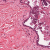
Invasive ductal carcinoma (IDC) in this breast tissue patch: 0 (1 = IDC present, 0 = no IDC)